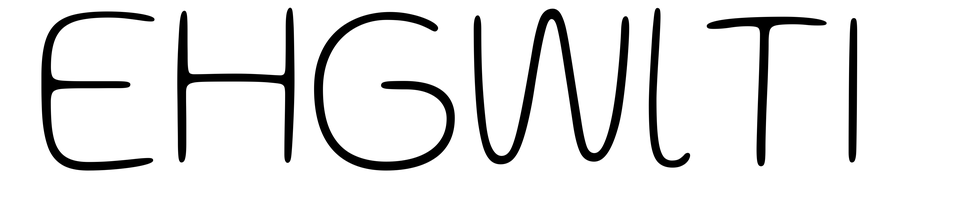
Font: Gluten_Thin